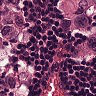
Metastatic tissue present: yes